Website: walmart
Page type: customer-info-address
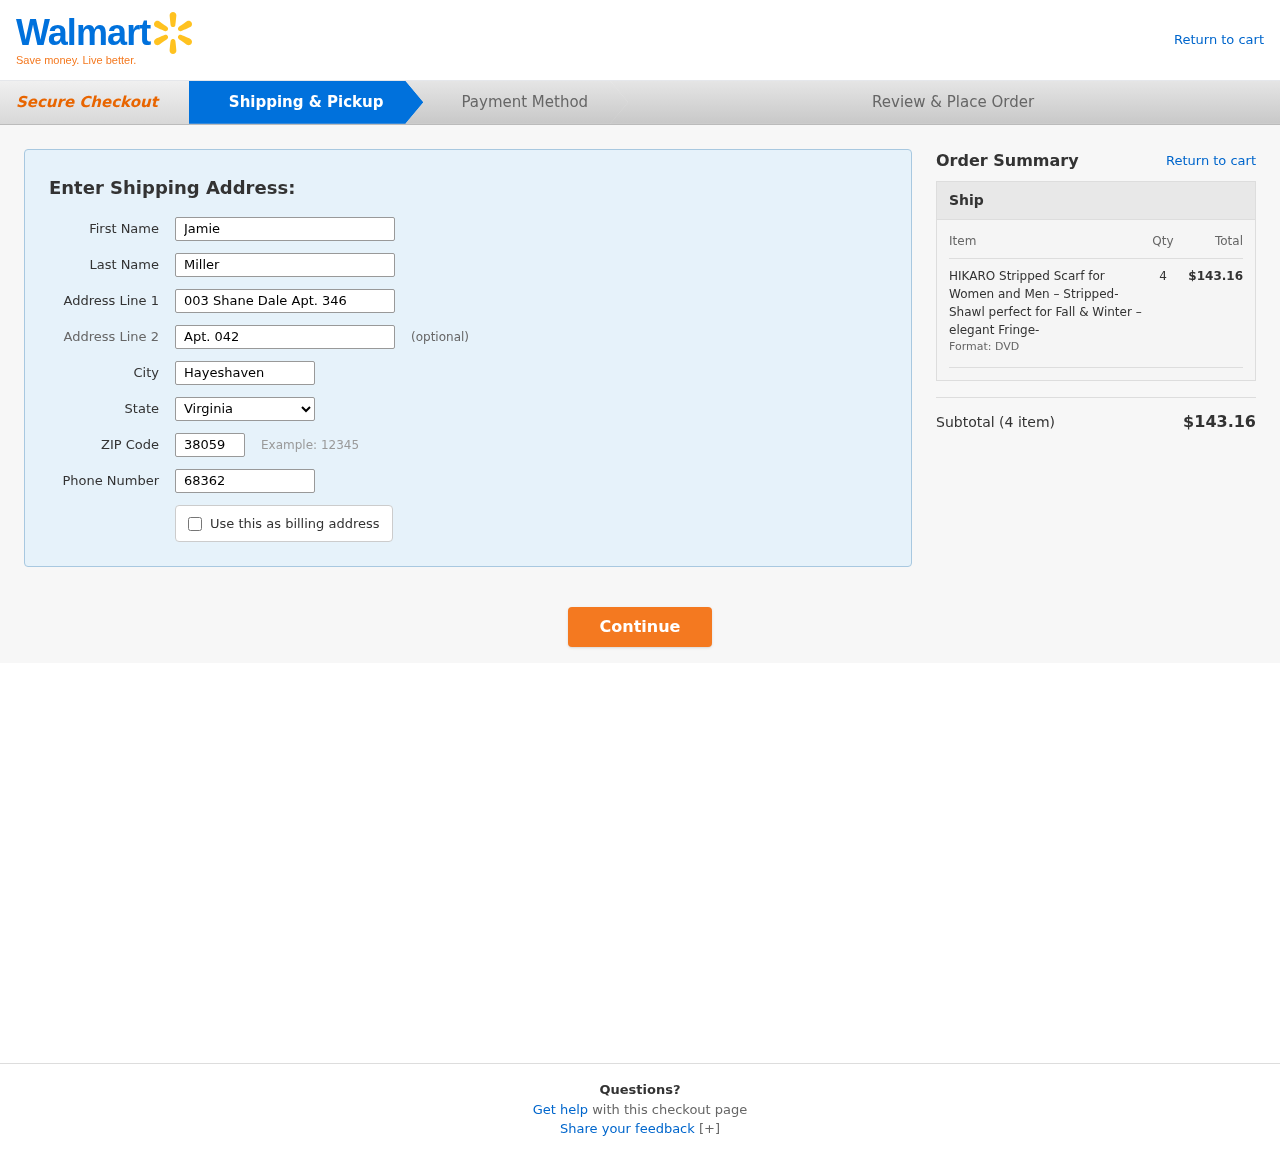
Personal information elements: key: PII_CITY
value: Hayeshaven
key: PII_FIRSTNAME
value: Jamie
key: PII_LASTNAME
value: Miller
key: PII_PHONE
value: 6836253719
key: PII_POSTCODE
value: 38059
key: PII_STATE
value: Virginia
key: PII_STREET
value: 003 Shane Dale Apt. 346
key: PII_STREET2
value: Apt. 042
Product elements: key: PRODUCT1_NAME
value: HIKARO Stripped Scarf for Women and Men – Stripped-Shawl perfect for Fall & Winter – elegant Fringe-
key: PRODUCT1_QUANTITY
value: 4
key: PRODUCT1_LINE_TOTAL
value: $143.16
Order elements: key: ORDER_NUM_ITEMS
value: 4
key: ORDER_SUBTOTAL
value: $143.16